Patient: sex M, age 72
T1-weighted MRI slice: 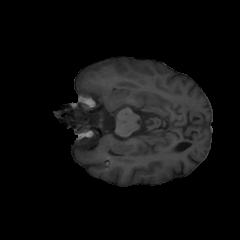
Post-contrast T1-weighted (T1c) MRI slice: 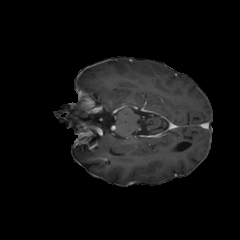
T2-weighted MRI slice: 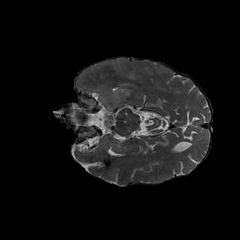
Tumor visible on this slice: yes
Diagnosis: Glioblastoma, IDH-wildtype
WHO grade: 4